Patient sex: M
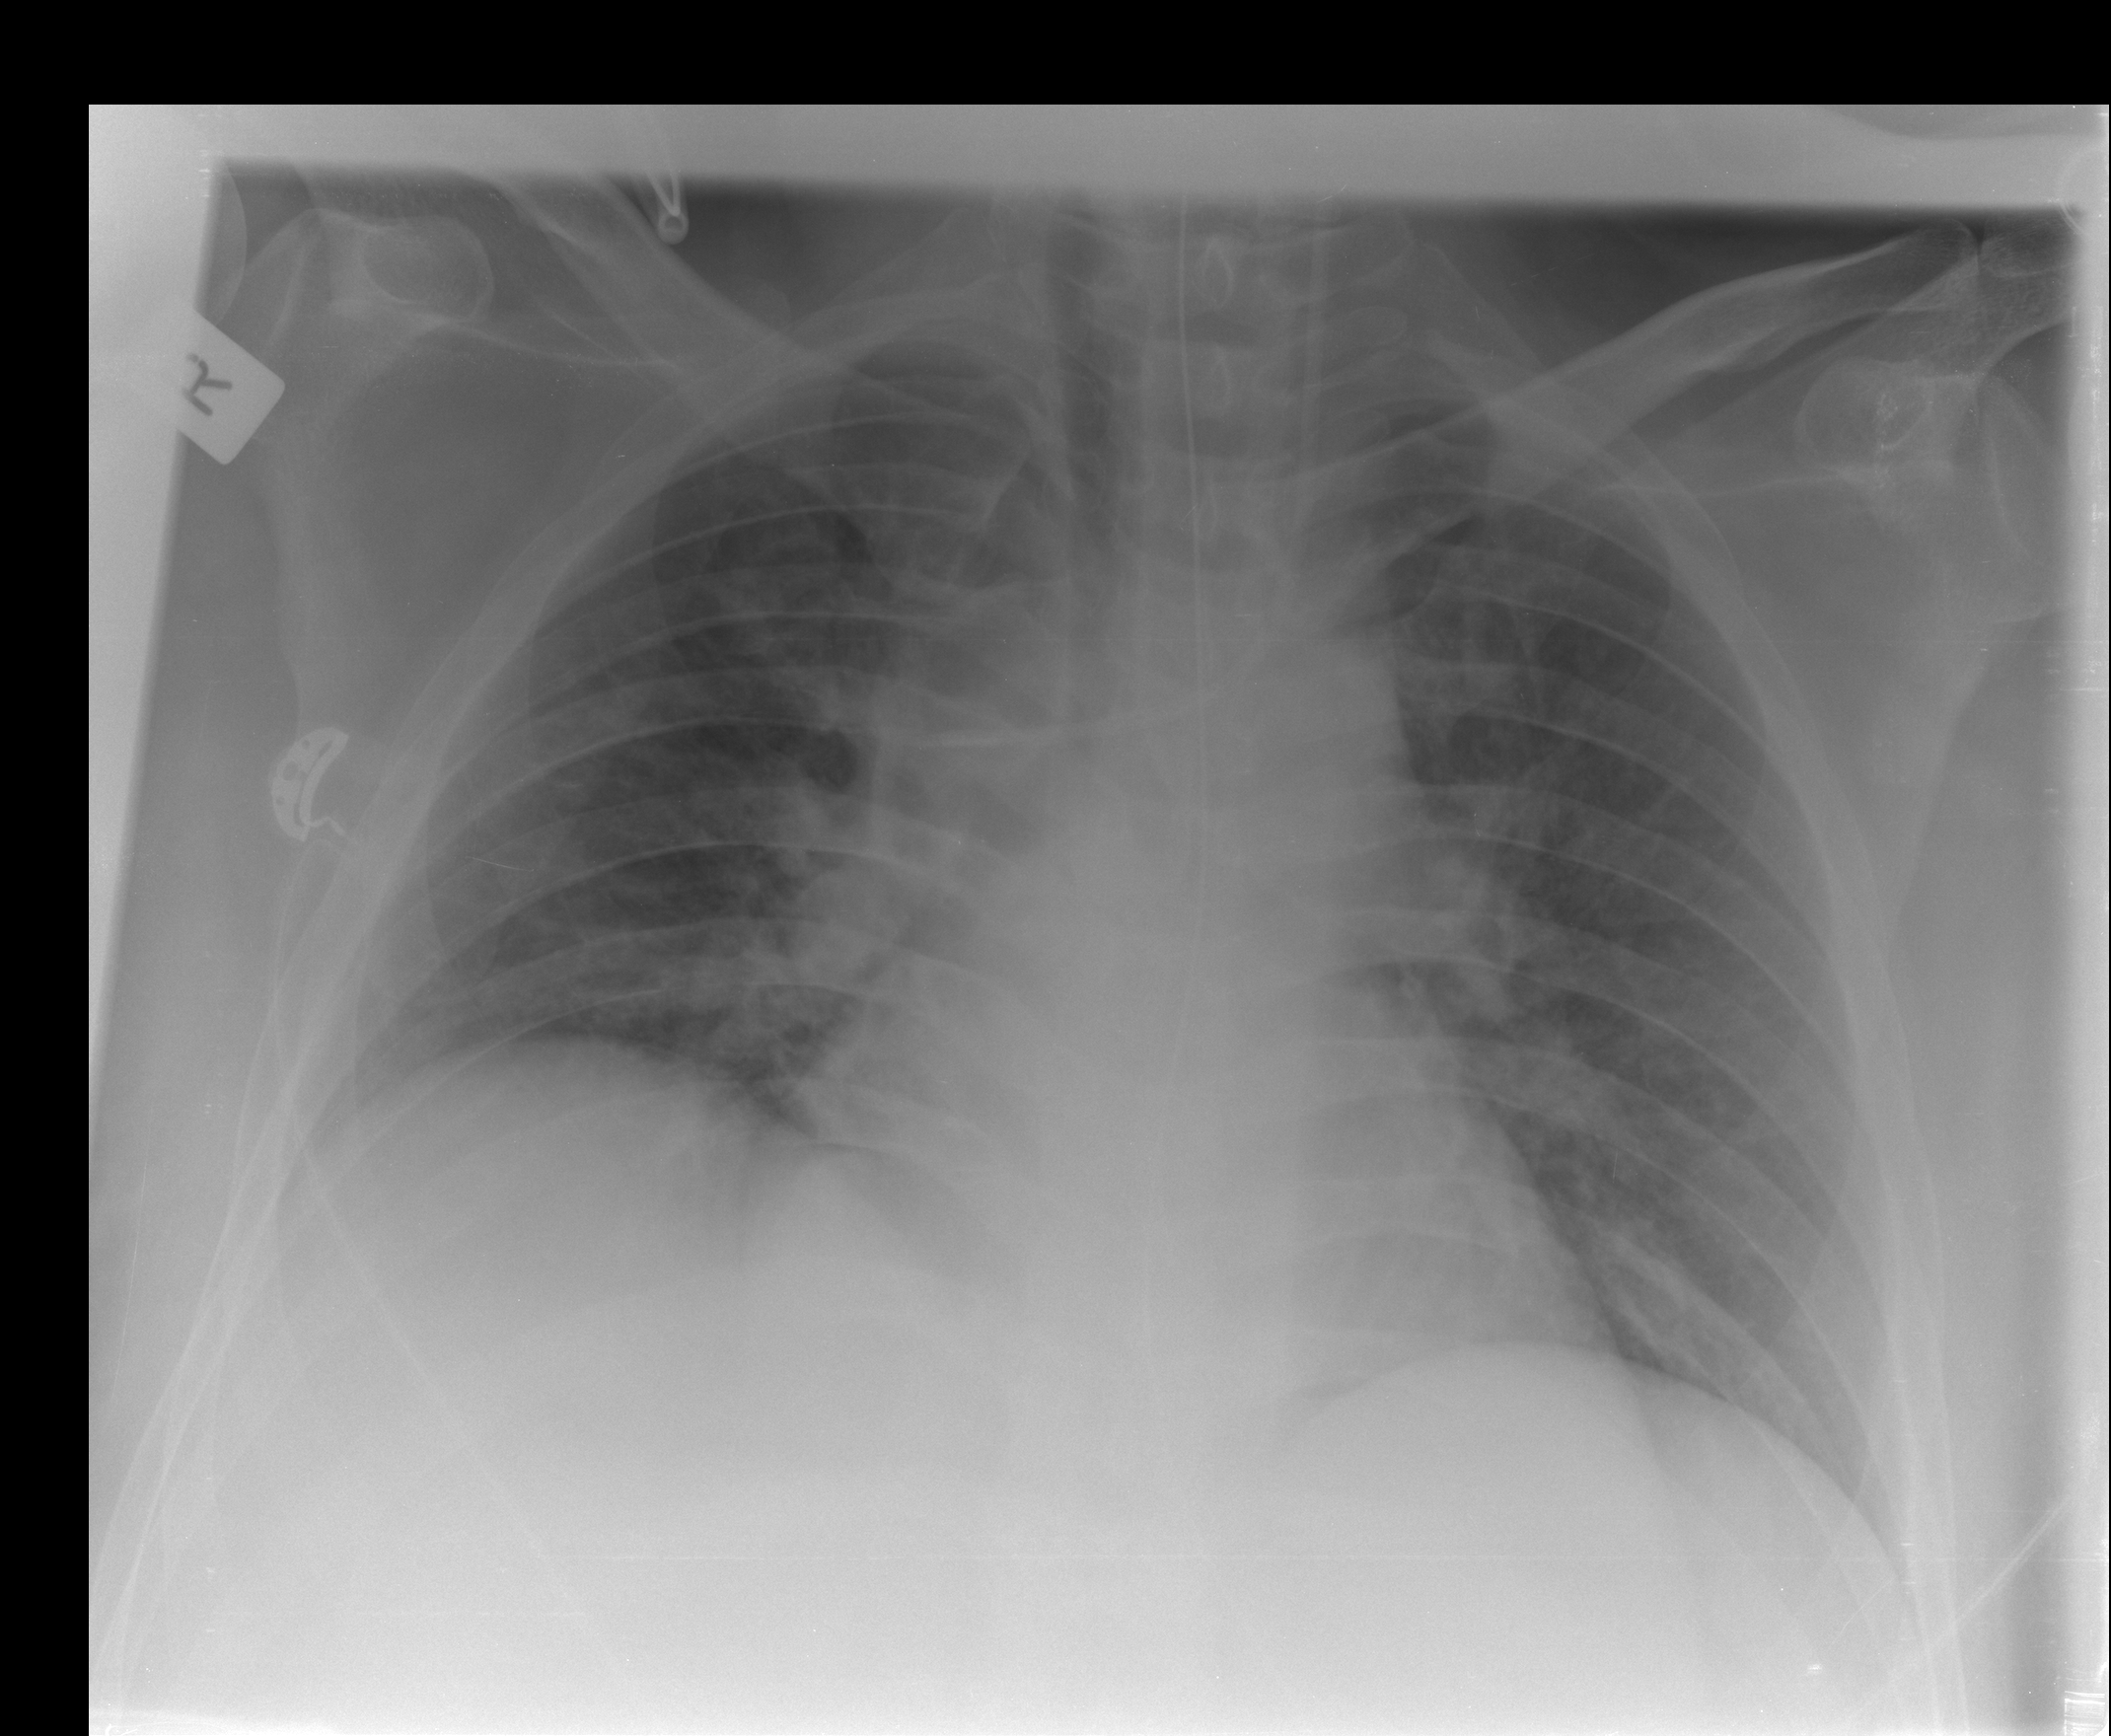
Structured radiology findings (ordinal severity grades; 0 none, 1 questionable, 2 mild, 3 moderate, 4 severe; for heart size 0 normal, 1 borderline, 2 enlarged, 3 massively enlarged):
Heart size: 2
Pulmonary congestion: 2
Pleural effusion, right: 1
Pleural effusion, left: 0
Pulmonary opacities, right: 2
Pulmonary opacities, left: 2
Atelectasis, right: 2
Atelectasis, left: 2